Interaction volume radius: 5 \u00c5
Interaction volume height: 25 \u00c5
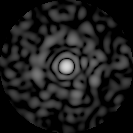
Disorder parameter: 0.8562